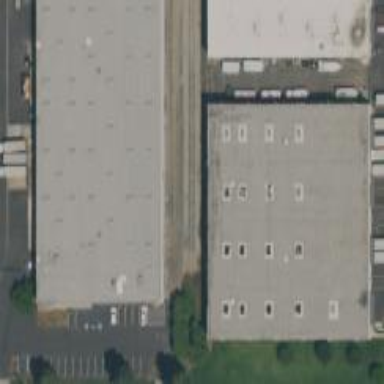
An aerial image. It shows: Warehouse building.